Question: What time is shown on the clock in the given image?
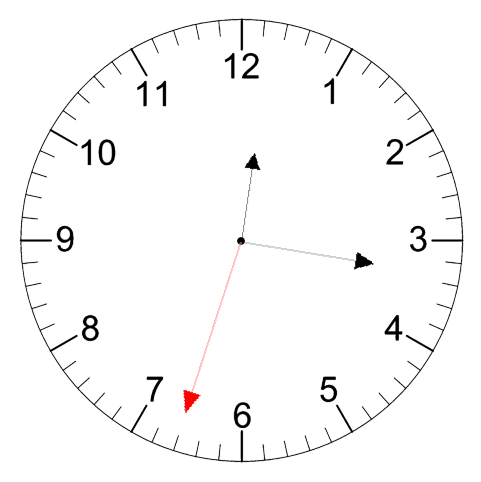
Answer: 12:16:33